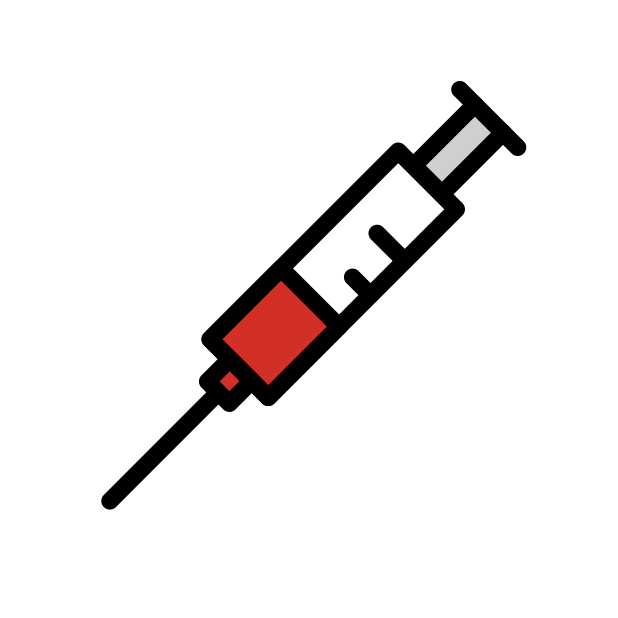
syringe